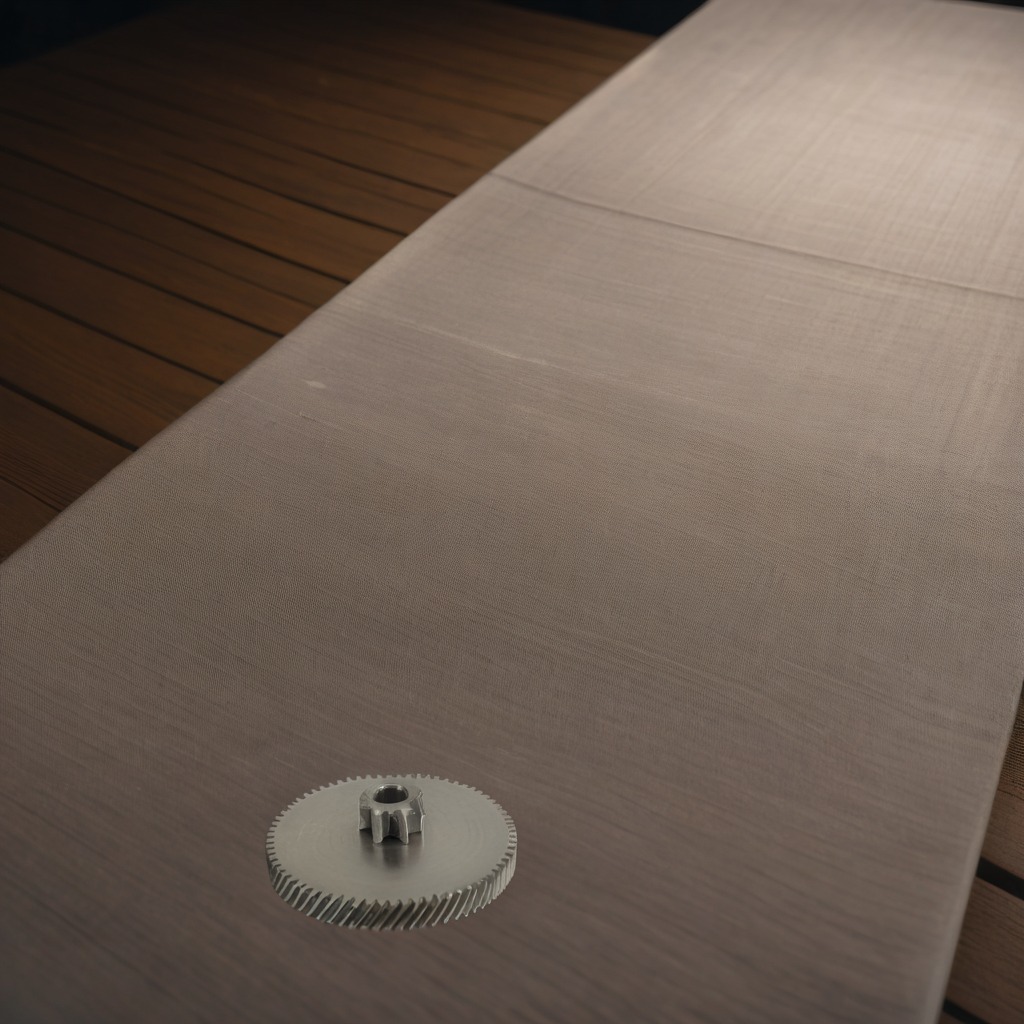
A steel gear with teeth lies on a clean wooden table inside a workshop at night.